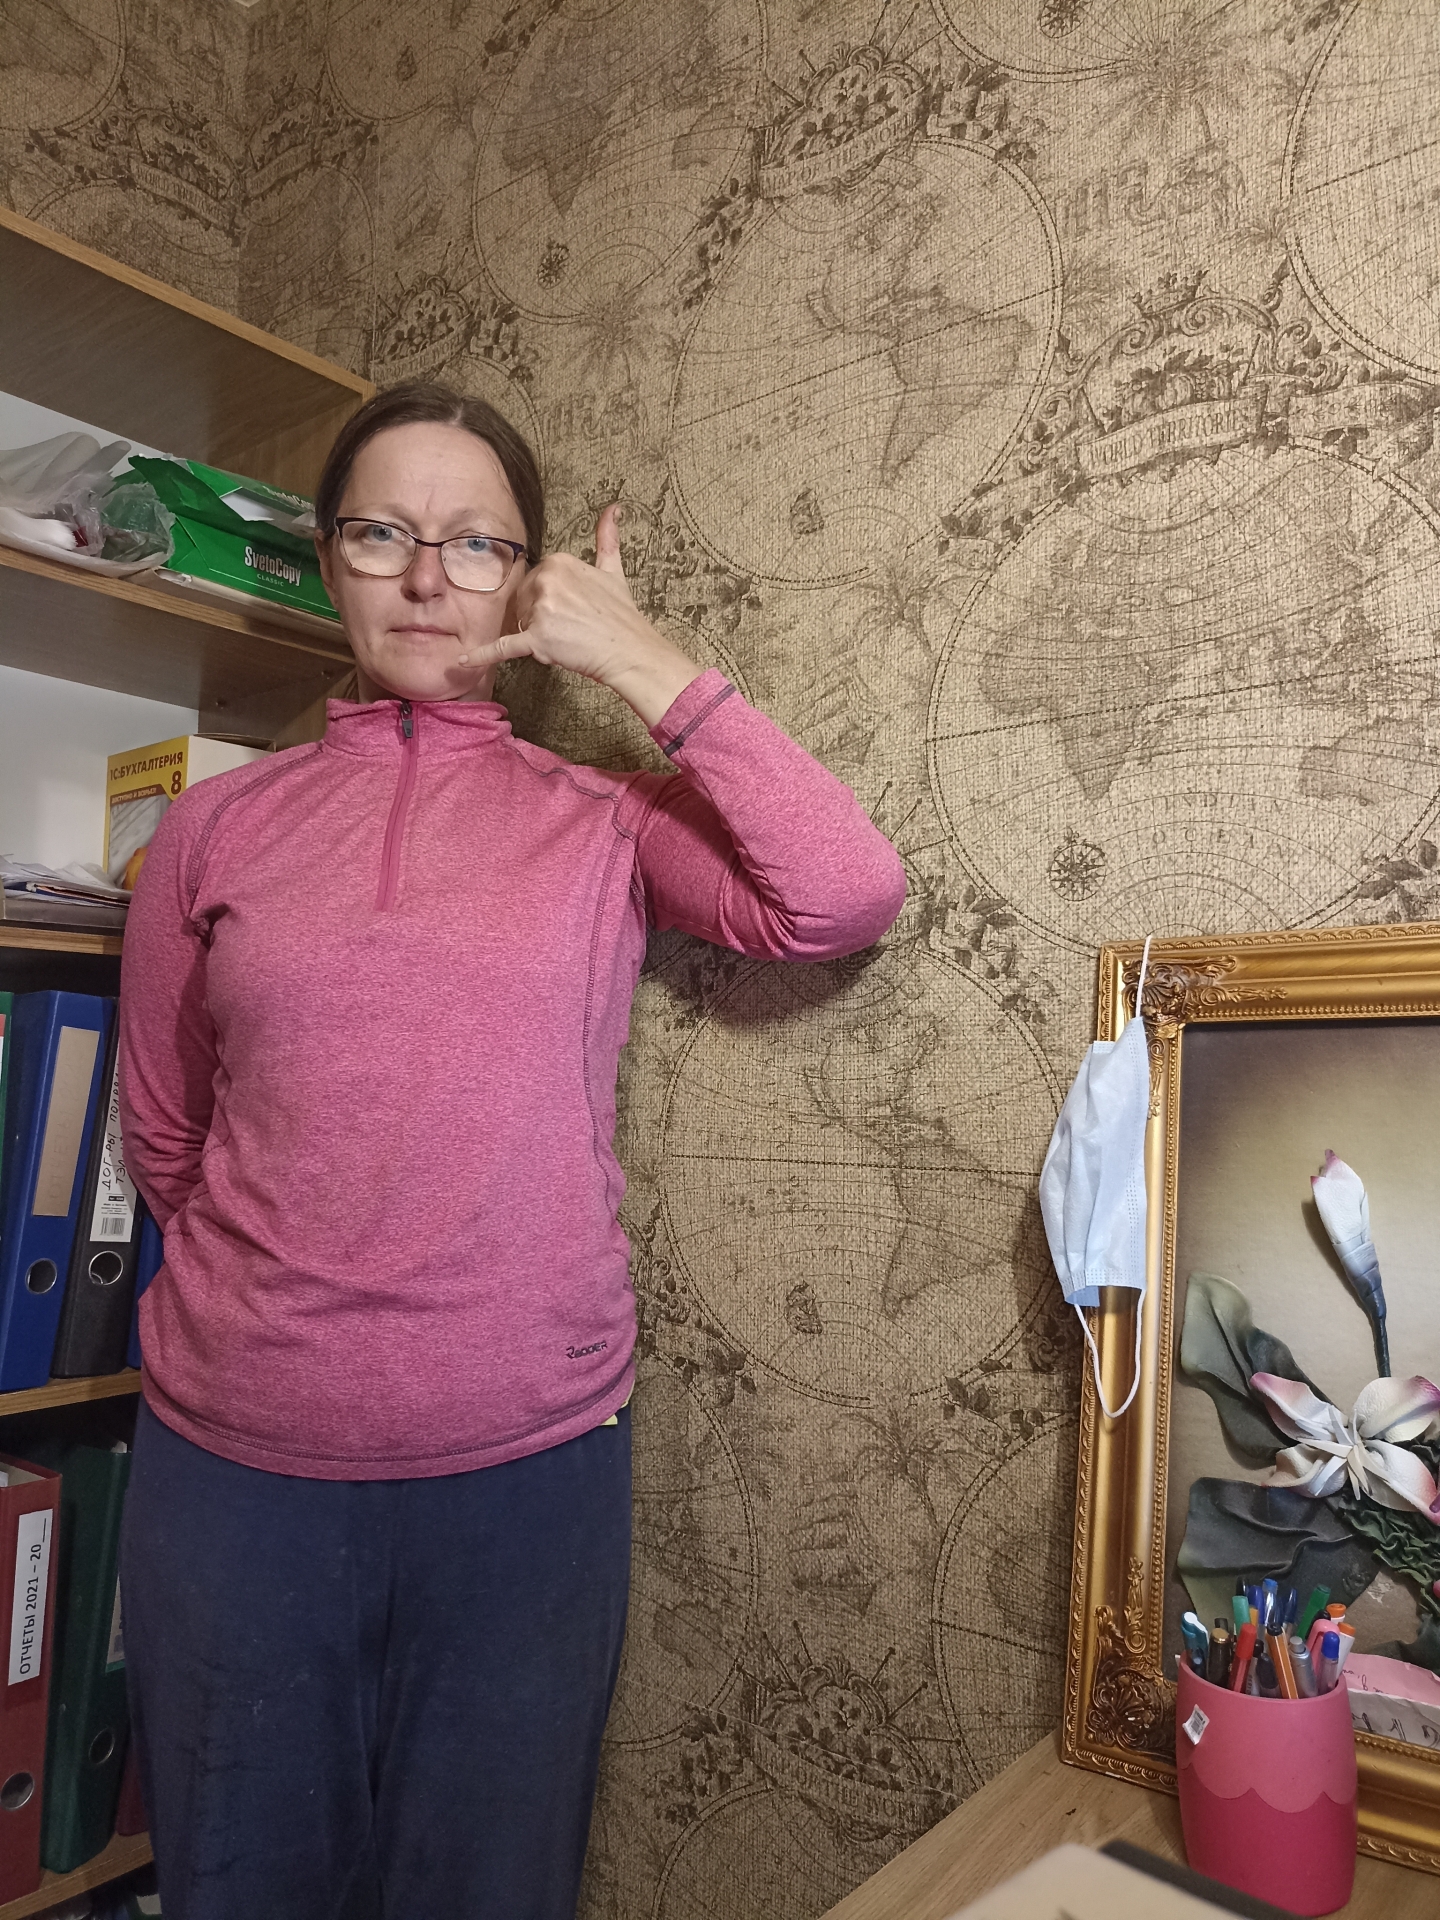
Label: clear